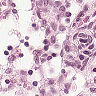
Metastatic tissue present: no